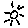
Label: sun